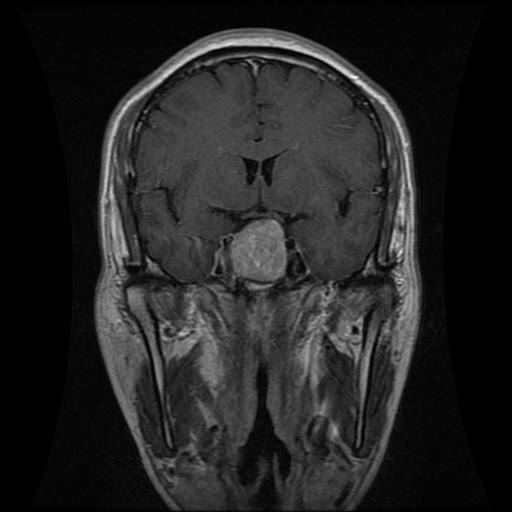
Label: pituitary